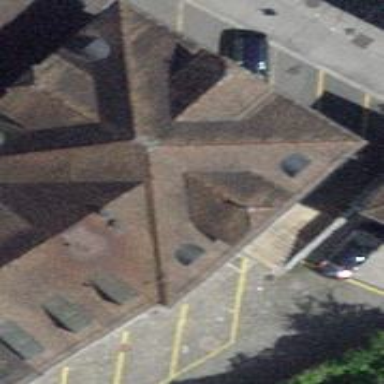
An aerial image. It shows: Public courthouse with hipped roof.